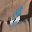
Label: 0